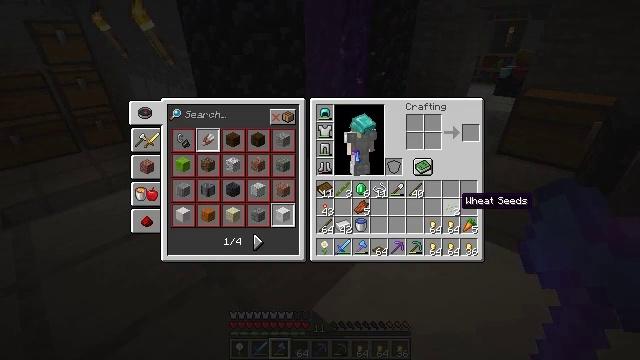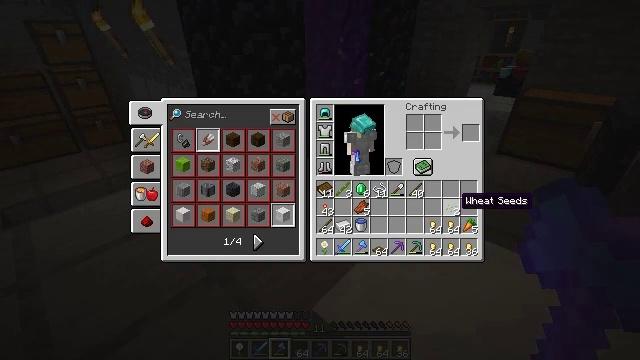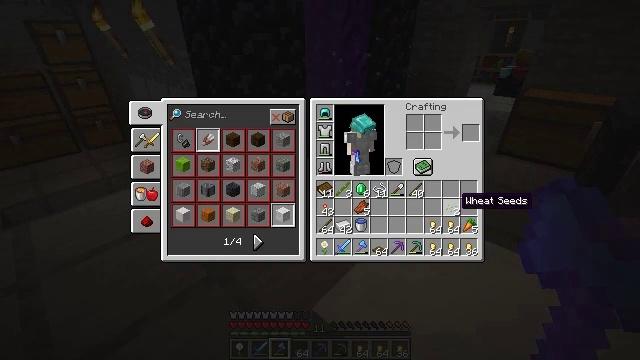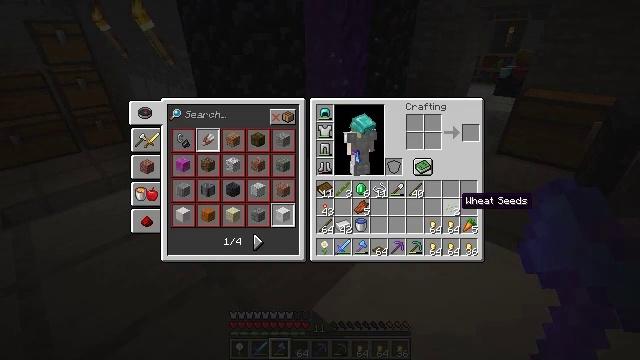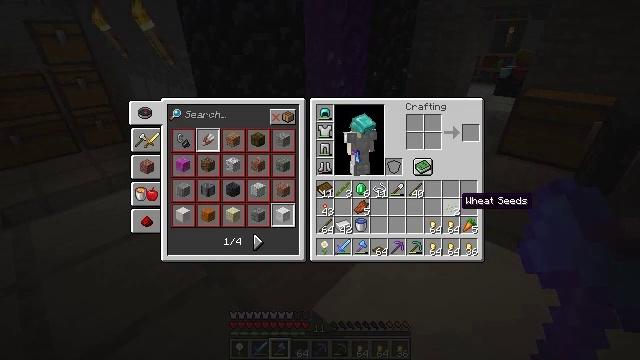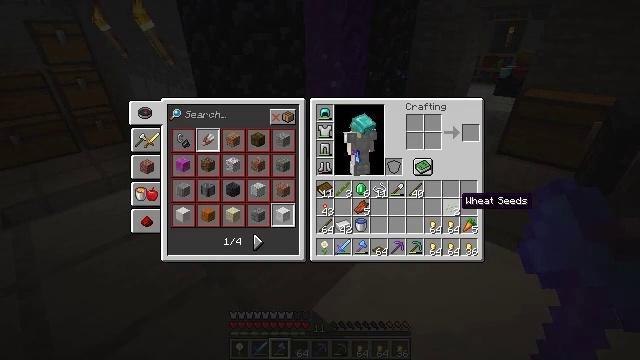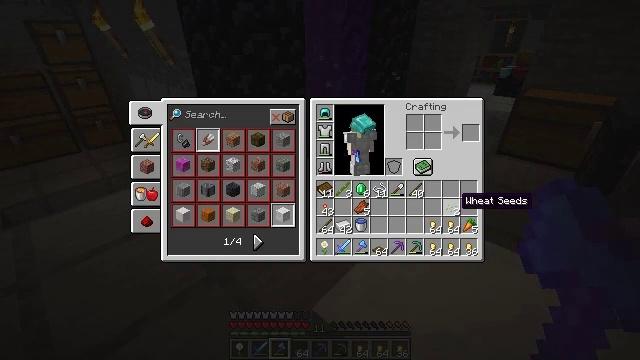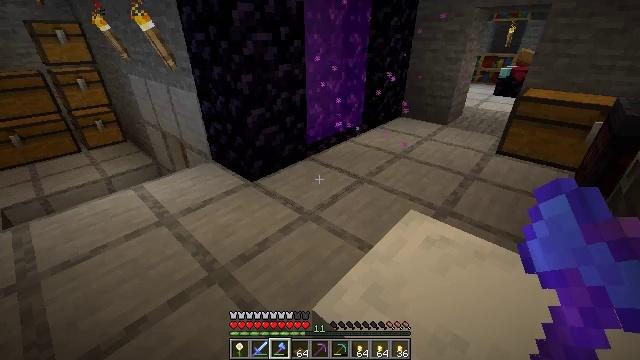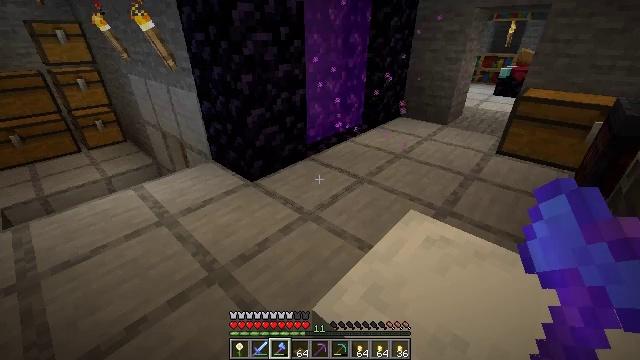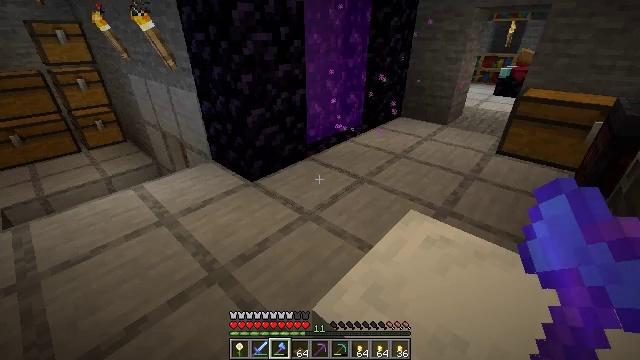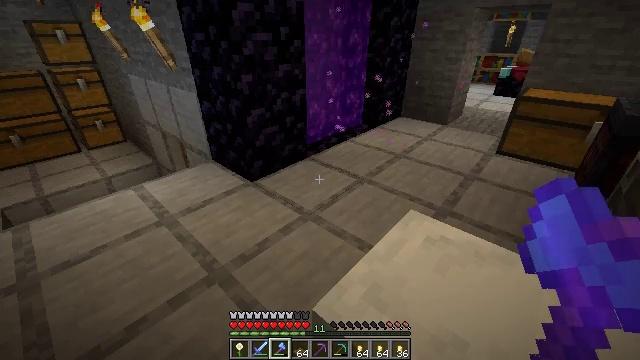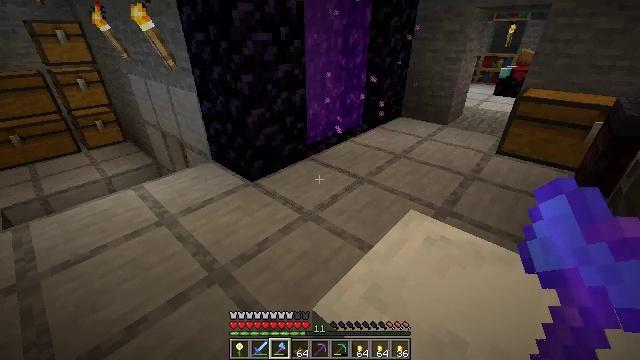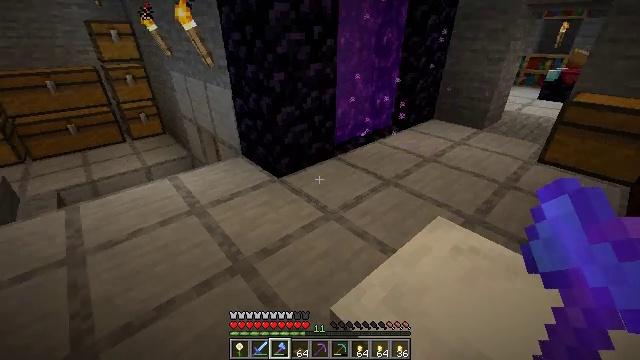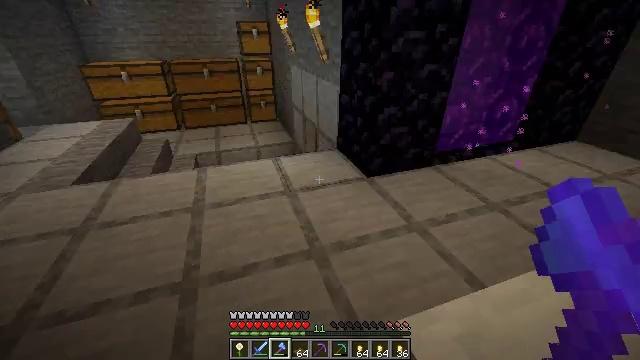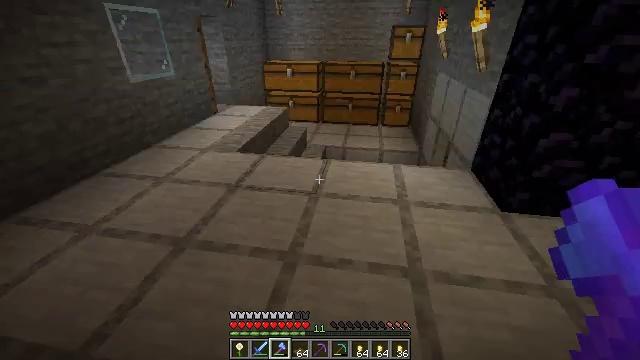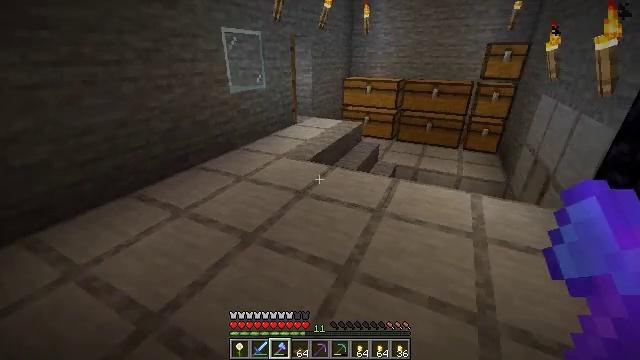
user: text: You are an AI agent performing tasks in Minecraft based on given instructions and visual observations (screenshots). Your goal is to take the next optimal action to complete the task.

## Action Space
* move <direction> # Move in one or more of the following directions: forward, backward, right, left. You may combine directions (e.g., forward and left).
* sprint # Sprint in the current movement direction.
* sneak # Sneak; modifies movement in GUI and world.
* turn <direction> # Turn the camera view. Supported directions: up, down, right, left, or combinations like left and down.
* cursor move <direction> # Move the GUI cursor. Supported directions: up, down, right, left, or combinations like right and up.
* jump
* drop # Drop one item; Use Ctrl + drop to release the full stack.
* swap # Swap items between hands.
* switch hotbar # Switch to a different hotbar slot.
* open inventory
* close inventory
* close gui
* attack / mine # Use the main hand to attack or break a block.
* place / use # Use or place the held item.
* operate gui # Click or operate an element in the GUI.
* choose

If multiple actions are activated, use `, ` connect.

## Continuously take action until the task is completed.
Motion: motion action
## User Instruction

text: Gather carrots from the field.
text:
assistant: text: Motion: no_op
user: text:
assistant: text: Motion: no_op
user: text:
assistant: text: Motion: no_op
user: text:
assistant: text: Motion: no_op
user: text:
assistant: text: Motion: no_op
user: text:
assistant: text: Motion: no_op
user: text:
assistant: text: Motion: no_op
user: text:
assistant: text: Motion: no_op
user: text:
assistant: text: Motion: no_op
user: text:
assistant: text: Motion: no_op
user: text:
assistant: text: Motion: no_op
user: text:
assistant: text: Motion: turn left
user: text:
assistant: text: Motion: turn left
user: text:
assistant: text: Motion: turn left
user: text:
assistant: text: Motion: turn left and up
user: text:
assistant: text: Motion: turn left and up
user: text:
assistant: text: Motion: turn left and up
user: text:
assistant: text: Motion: turn up
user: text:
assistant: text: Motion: turn up
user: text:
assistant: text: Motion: no_op
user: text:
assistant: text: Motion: no_op
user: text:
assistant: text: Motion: move forward
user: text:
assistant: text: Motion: move forward
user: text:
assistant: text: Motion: move forward
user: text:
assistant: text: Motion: move forward
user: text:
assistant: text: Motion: move forward, turn left and up
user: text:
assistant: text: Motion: move forward, turn left and up
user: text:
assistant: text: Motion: move forward, turn up
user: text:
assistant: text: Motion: move forward, turn up
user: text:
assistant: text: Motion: move forward